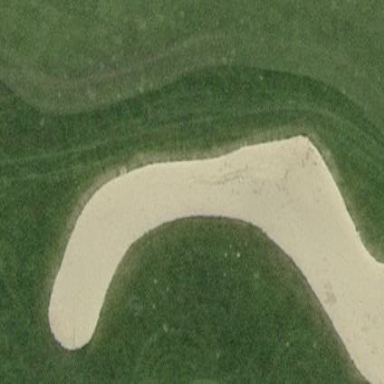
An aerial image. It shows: Golf bunker.